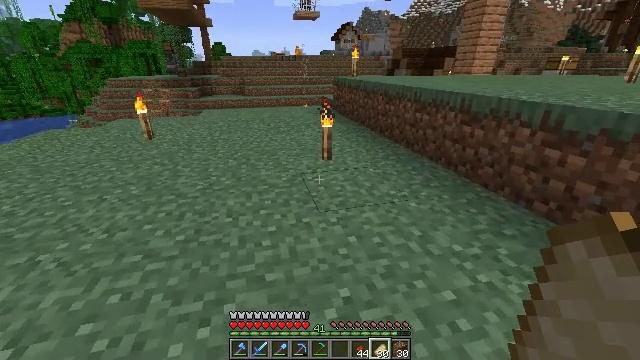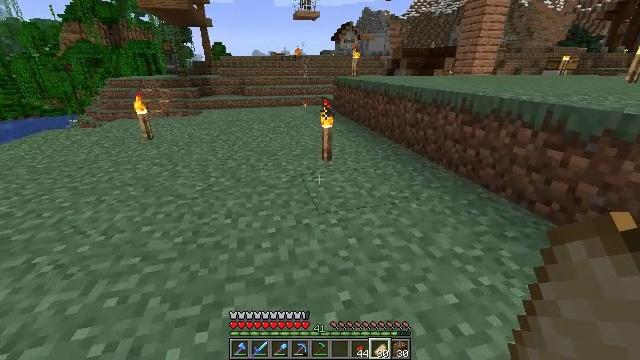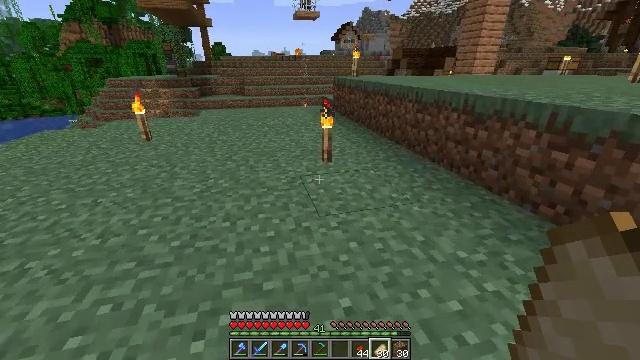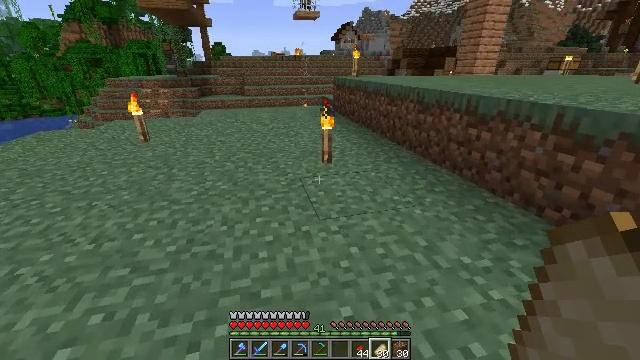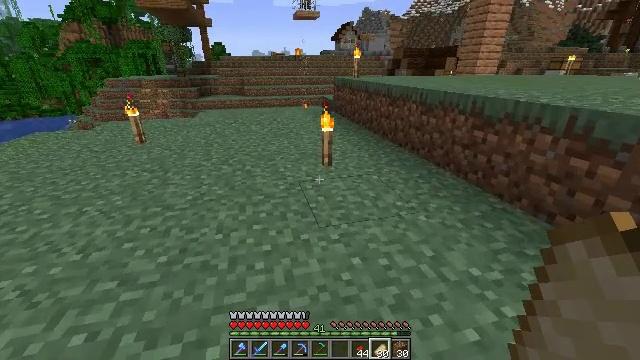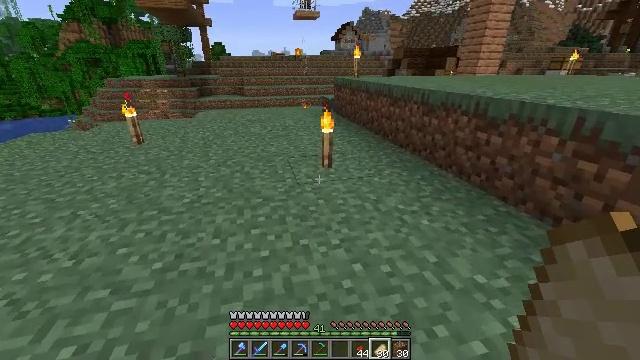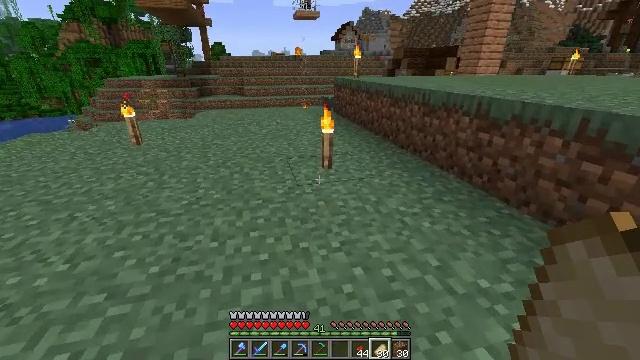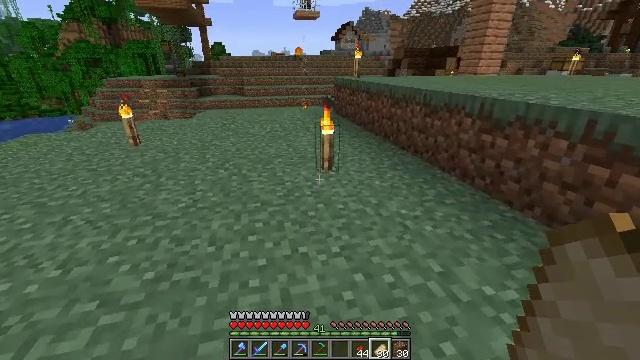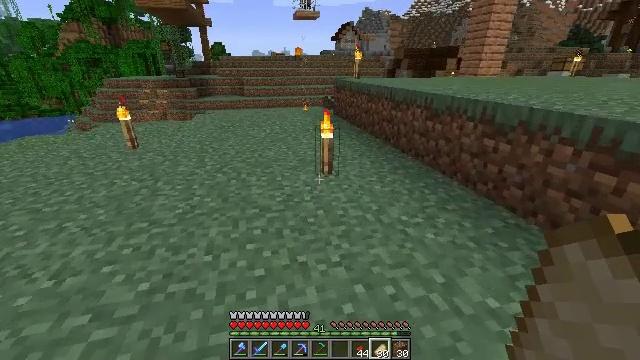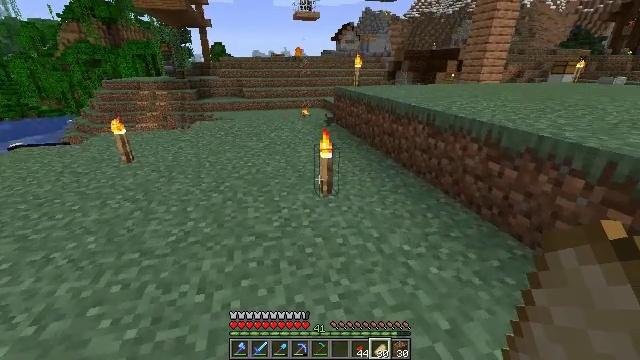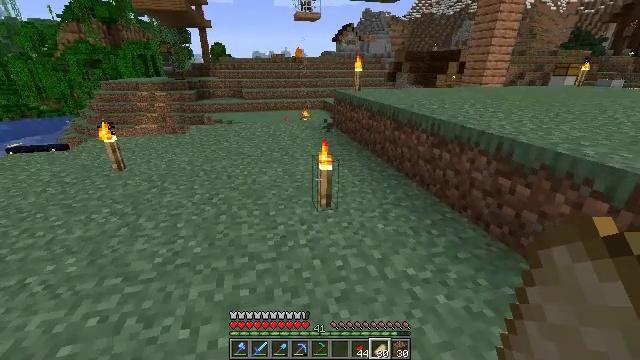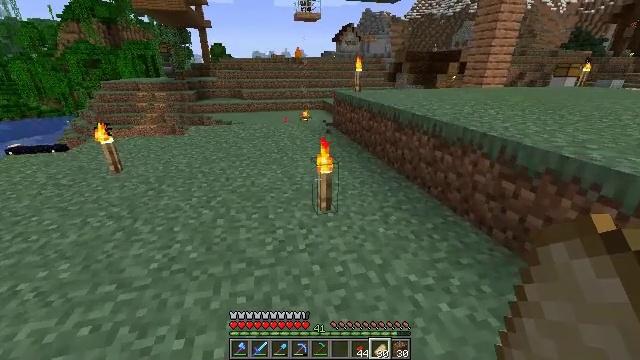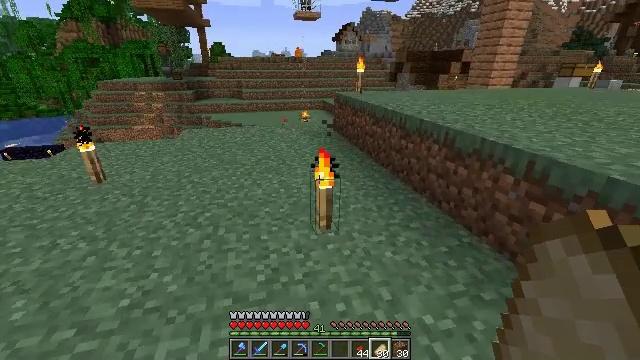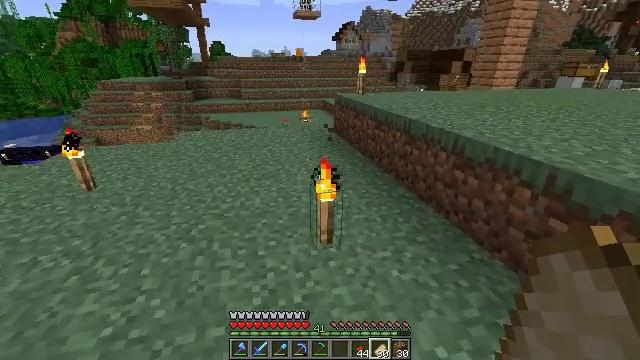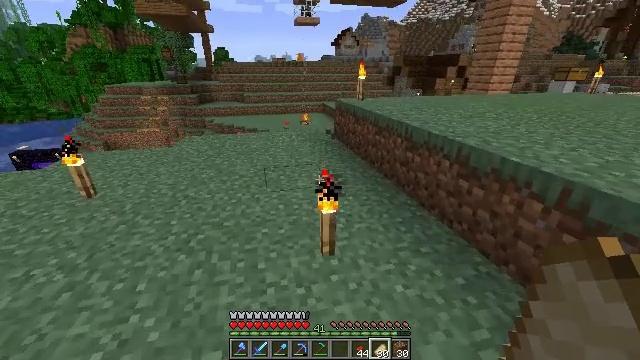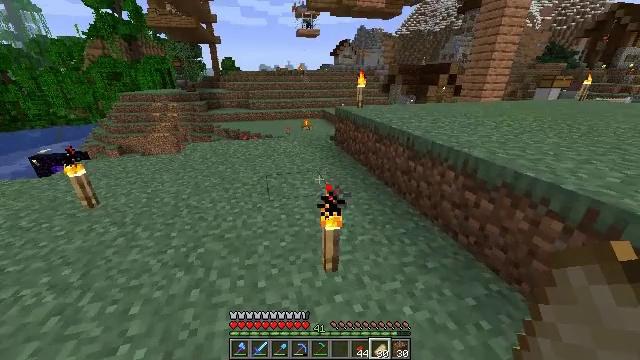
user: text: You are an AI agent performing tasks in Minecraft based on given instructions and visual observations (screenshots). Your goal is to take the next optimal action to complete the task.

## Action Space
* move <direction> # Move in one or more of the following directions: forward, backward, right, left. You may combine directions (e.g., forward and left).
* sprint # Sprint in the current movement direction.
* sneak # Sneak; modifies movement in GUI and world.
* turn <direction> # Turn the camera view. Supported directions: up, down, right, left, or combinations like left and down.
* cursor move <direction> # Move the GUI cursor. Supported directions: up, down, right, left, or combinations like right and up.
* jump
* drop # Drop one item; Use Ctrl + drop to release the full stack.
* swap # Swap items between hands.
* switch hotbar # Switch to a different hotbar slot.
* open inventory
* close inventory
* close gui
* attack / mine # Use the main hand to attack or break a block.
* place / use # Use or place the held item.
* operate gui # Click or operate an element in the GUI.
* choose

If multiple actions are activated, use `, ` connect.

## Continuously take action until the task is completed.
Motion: motion action
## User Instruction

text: Left click on the cartography table to mine it.
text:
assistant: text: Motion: move forward, sneak
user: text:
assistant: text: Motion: move forward, sneak
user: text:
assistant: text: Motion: move forward, sneak
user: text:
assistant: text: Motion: move forward, sneak
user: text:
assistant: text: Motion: move forward, sneak
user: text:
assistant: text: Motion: move forward, sneak
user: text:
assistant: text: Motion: move forward
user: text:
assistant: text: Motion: move forward
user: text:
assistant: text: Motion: move forward
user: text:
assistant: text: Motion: move forward
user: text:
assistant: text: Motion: move forward
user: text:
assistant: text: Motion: move forward
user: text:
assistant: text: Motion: move forward, sprint
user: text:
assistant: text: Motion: move forward, sprint
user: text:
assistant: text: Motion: move forward, sprint
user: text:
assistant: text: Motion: move forward, sprint
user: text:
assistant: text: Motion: move forward, sprint
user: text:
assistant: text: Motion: move forward, sprint
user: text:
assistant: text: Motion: move forward, sprint
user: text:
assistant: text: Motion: move forward, sprint
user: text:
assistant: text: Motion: move forward, sprint
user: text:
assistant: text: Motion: move forward, sprint
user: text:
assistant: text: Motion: move forward, sprint, turn right
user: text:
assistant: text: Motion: move forward, sprint, turn right and down, jump
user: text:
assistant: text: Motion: move forward, sprint, turn right, jump
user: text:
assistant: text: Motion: move forward, sprint, turn right, jump
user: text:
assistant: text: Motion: move forward, sprint, turn right, jump
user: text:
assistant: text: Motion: move forward, sprint, turn right, jump
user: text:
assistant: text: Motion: move forward, sprint, turn right, jump
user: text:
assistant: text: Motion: move forward, sprint, jump